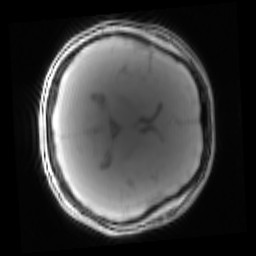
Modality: PDw
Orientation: axial
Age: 24
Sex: female
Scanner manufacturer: siemens
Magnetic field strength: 3 T
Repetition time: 0.25 s
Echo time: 0.00103 s